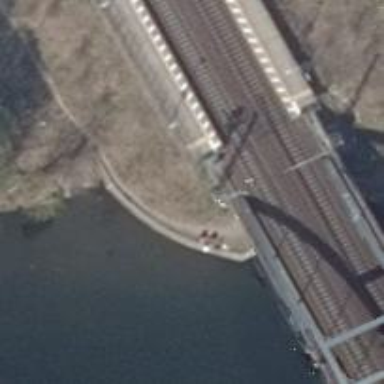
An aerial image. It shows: Railway signal.